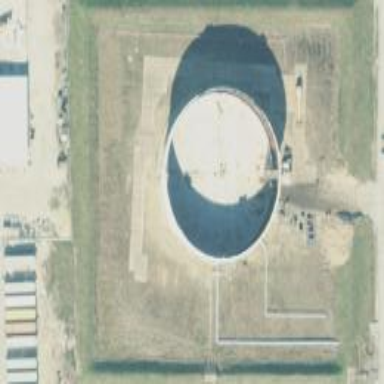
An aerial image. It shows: Storage tank building.